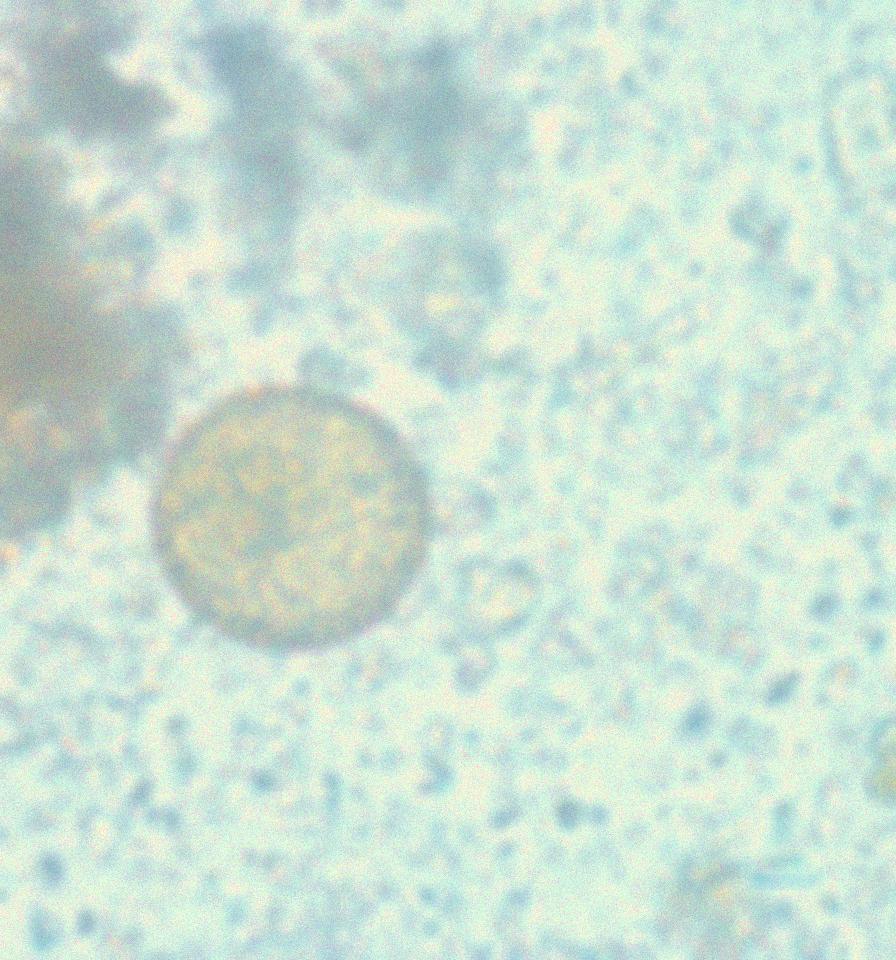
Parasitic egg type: Hymenolepis diminuta